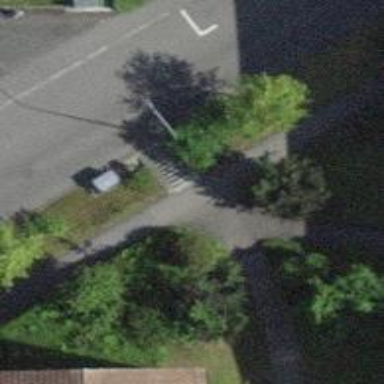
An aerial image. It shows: Steps with asphalt surface.